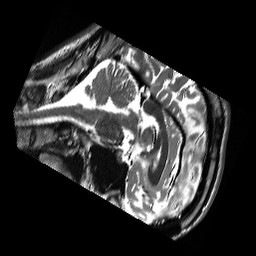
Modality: T2w
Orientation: sagittal
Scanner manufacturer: siemens
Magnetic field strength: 3 T
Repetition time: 13.52 s
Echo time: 0.088 s